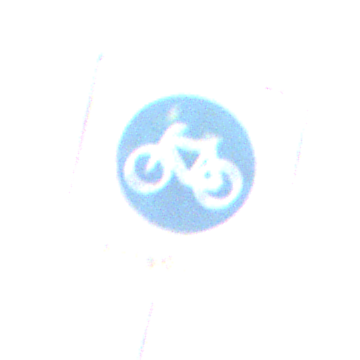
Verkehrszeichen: BeginnFahrradstrasse
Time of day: MorningAfternoon
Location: Outdoor (Urban)
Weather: Clear
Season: NotSpecified
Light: Natural